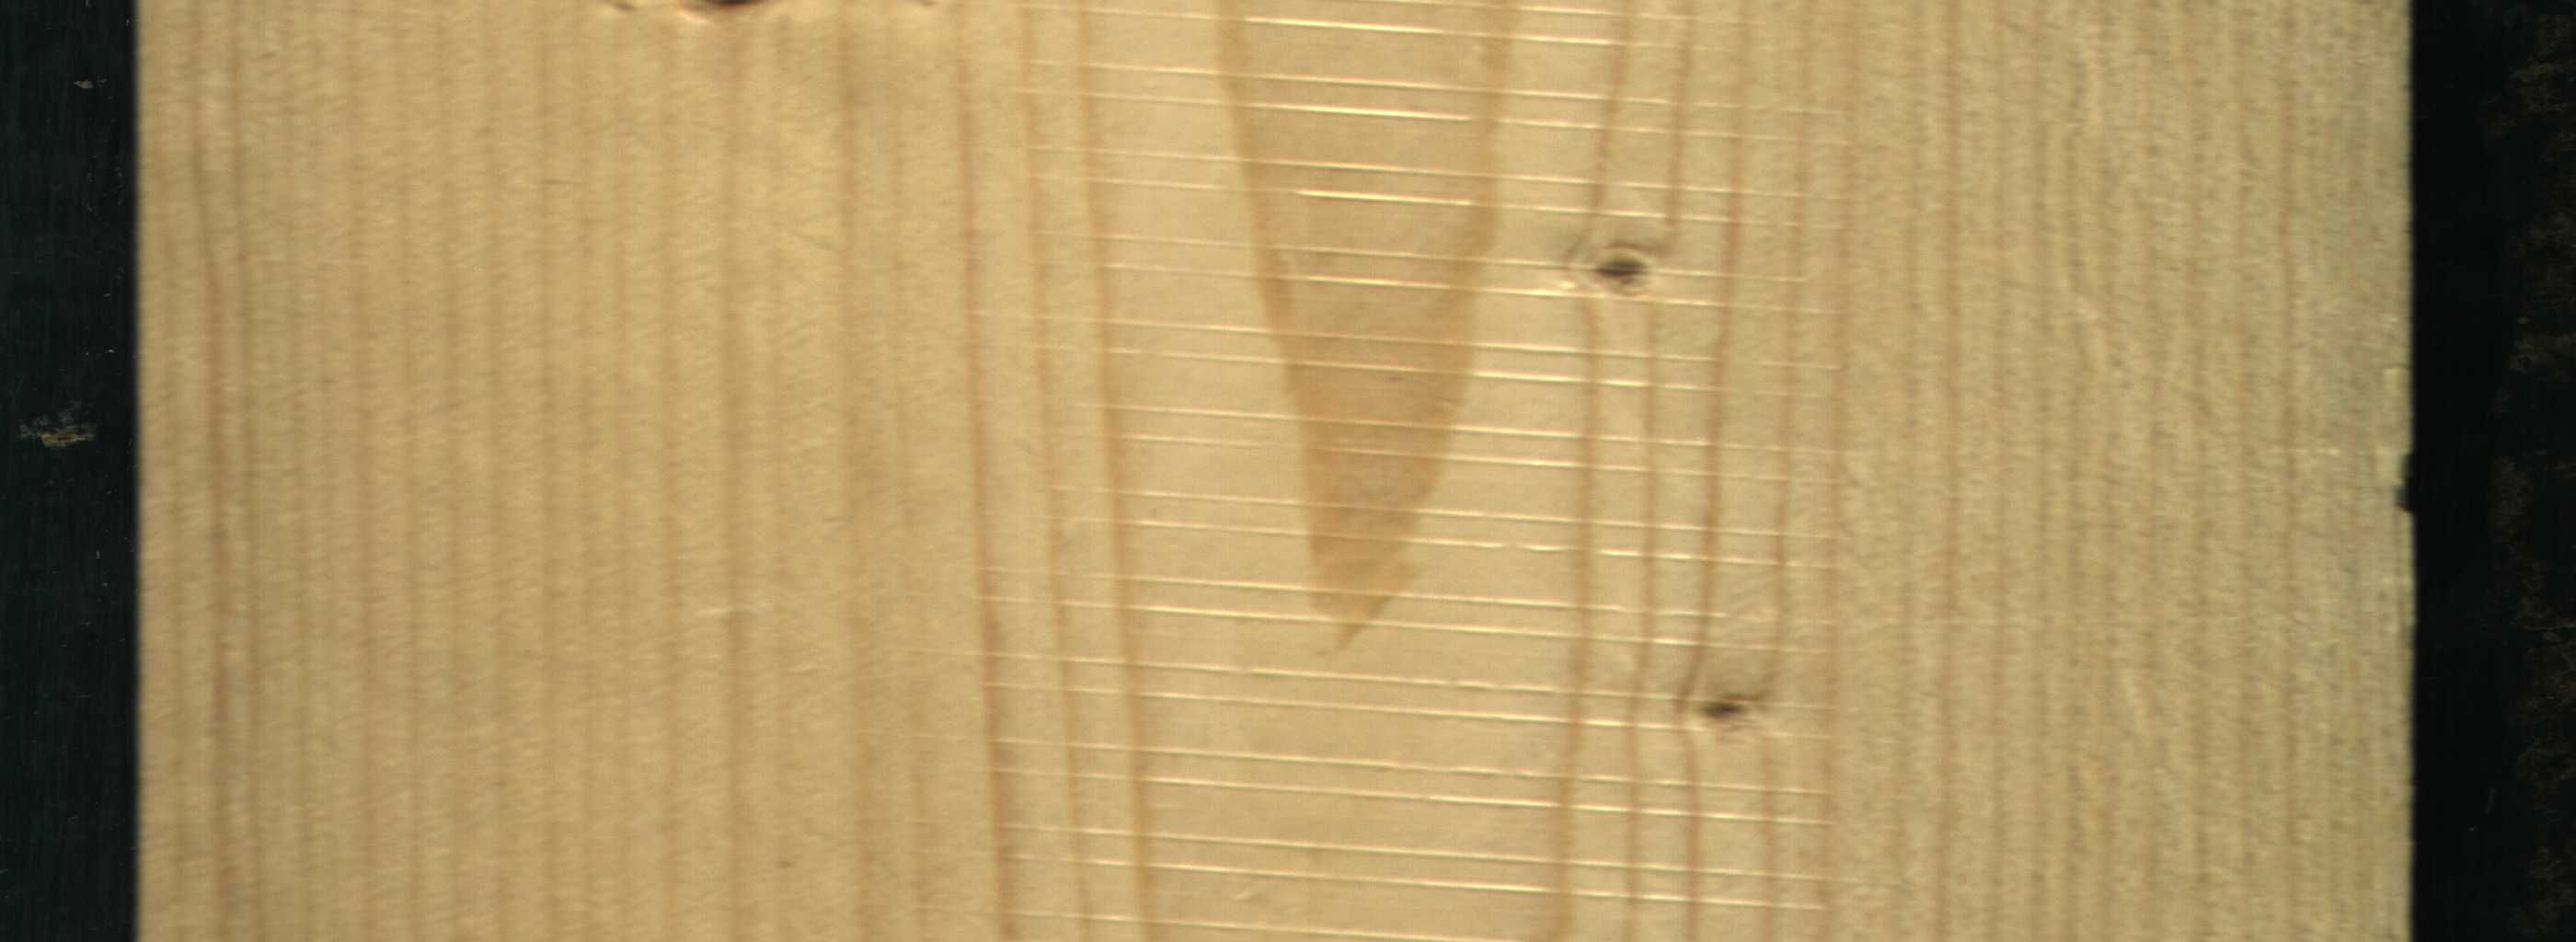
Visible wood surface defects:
Dead_Knot
Live_Knot
Live_Knot